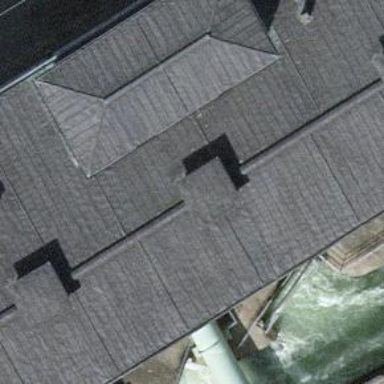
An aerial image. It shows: Hydro power generator.